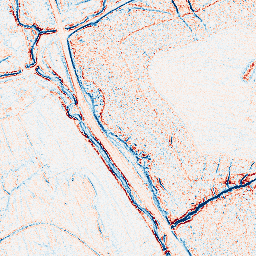
Category: edge_preserving
Decomposition family: anisotropic_diffusion
Decomposition parameters: iterations: 10
kappa: 10
gamma: 0.05
Upsampling method: cubic_catmull_rom
Upsampling parameters: scale: 4
Upsampling scale: 4